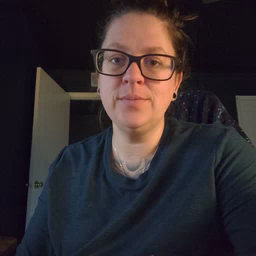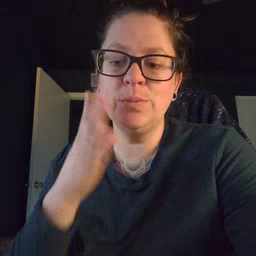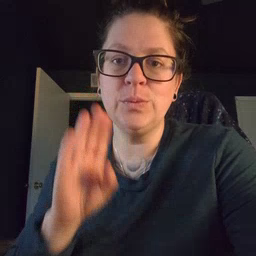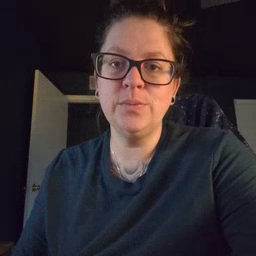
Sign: blue